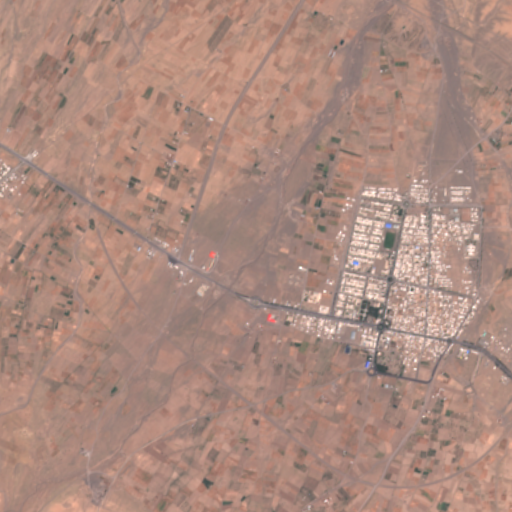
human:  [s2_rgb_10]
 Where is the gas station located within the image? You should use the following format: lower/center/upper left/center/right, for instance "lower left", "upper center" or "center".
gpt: The gas station is located in the center left of the image.
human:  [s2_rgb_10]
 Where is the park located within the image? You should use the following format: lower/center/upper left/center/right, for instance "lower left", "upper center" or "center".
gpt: The park is located in the lower right of the image.
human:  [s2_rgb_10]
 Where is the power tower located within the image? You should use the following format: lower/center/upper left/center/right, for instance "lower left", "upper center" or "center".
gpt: The power tower is located in the upper right of the image.
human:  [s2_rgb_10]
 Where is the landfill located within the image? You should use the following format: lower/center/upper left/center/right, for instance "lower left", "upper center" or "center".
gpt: There is no landfill in the image.